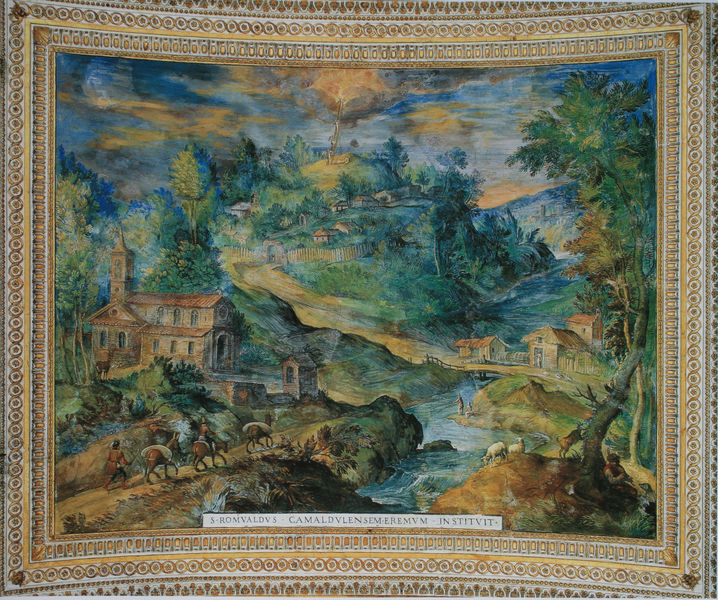
Titel: St. Romuald gründet Camaldoli
Künstler: Mathijs Bril
Standort: Rom
Institution: Vatikanpalast, Galleria delle Carte Geografiche
Schlagwörter: baum, berg, blau, blätter, gemälde, himmel, mann, wasser, wolken, bäume, fluss, gelb, grün, landschaft, menschen, ocker, see, braun, licht, männer, orange, türkis, gebäude, haus, weg, ornament, rahmen, bach, häuser, hügel, natur, brücke, gebüsch, kirche, gold, wald, esel, pferd, pferde, reiter, turm, landschft, dorf, rast, van gogh, steg, inschrift, wandmalerei, tor, ruine, lamm, schaf, burg, vergoldet, kreuz, bergspitze, wanderer, siedlung, deckengemälde, schafe, hirten, ziege, bau, basilika, geist, bauwerk, gewölbt, hauser, deckenmalerei, dörfer, institut, pferde bunt, ergrün, fisheye, ge3mälde, fresko, keins